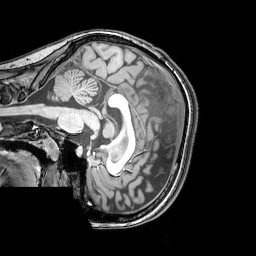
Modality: T1w
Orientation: sagittal
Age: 23
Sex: female
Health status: healthy
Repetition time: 0.081 s
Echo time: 0.037 s